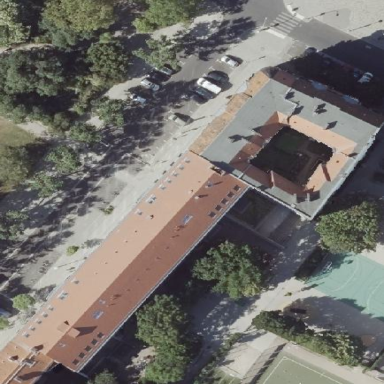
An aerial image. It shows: School building.